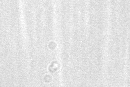
Label: camera_spot